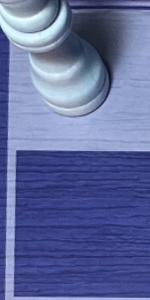
Label: Empty